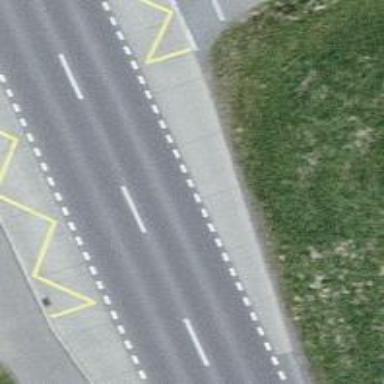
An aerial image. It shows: Public transport stop position.